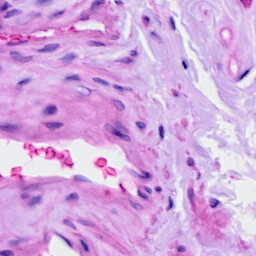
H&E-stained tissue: Ovarian